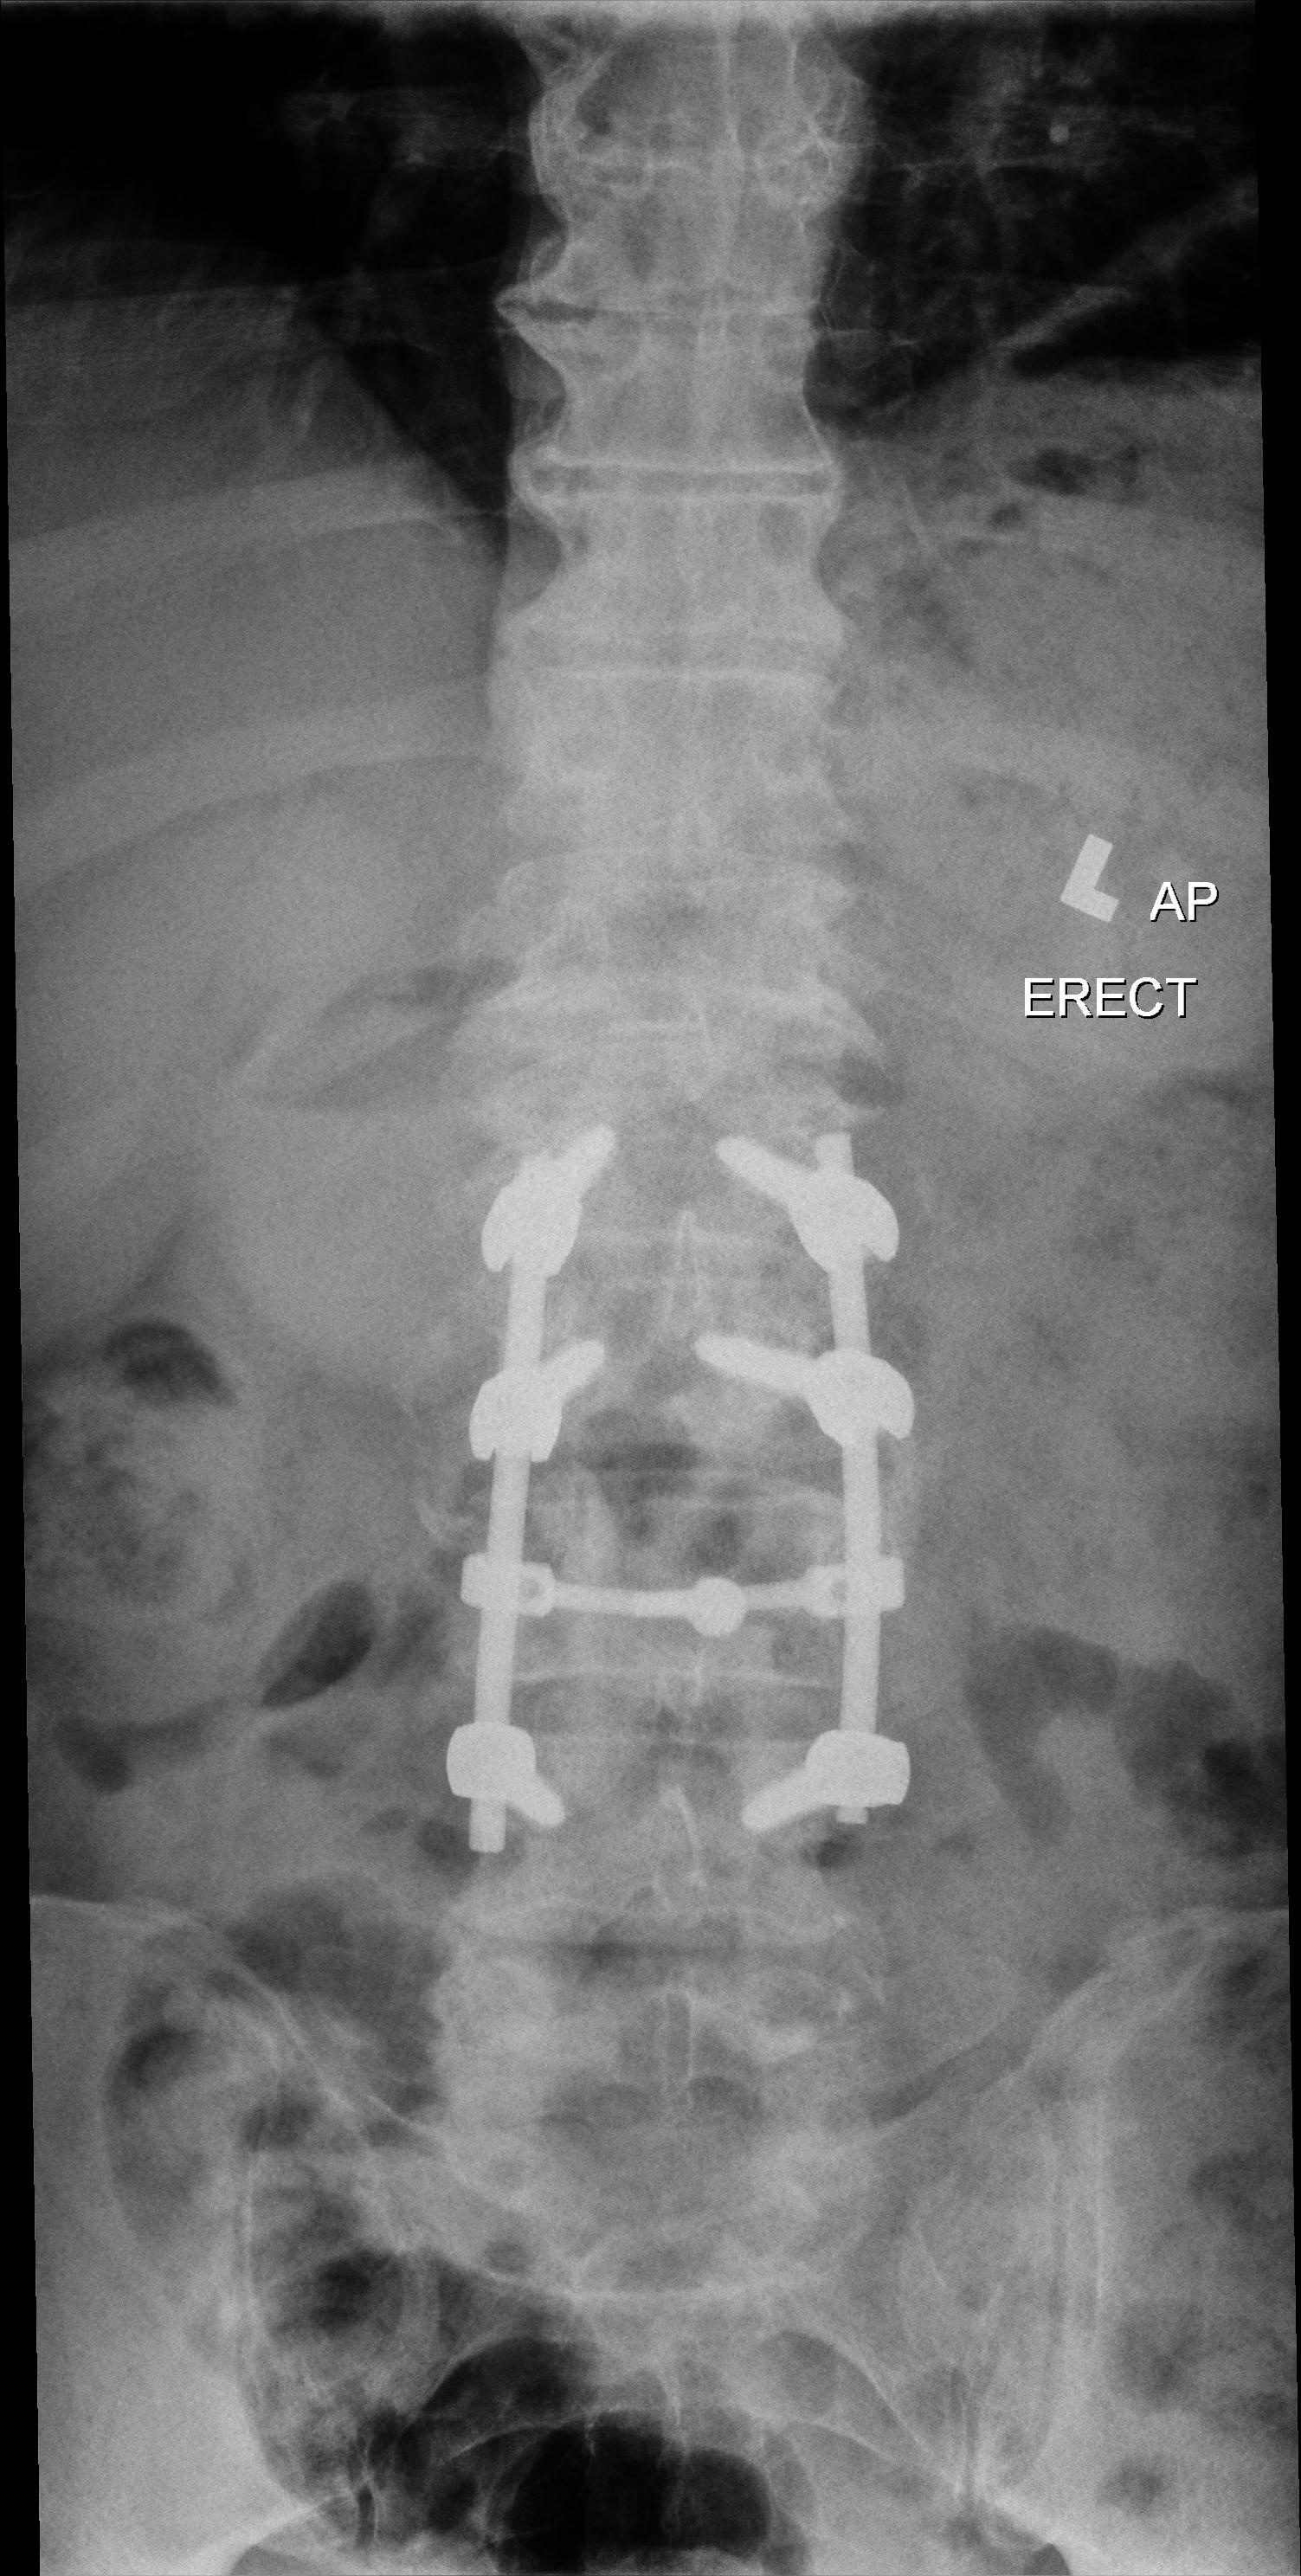
View: AP
Implant manufacturer: medtronic solera